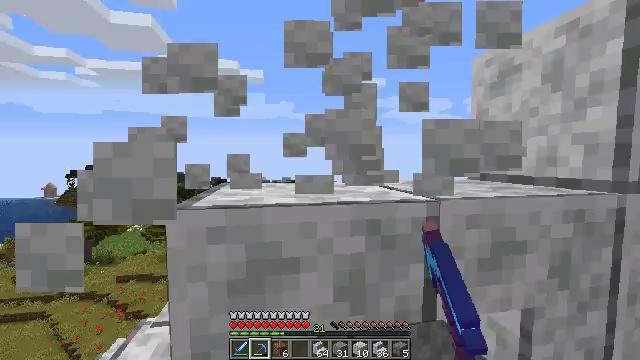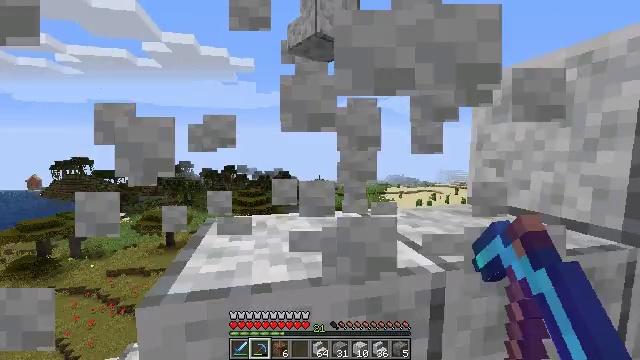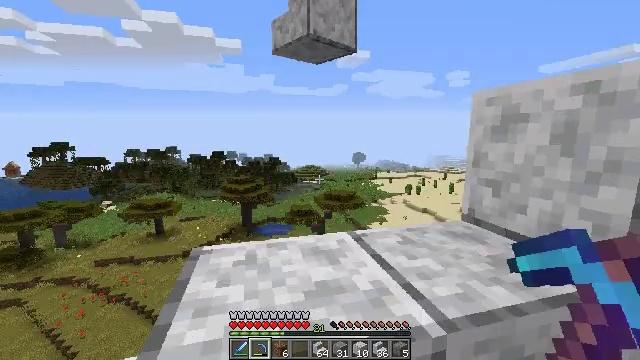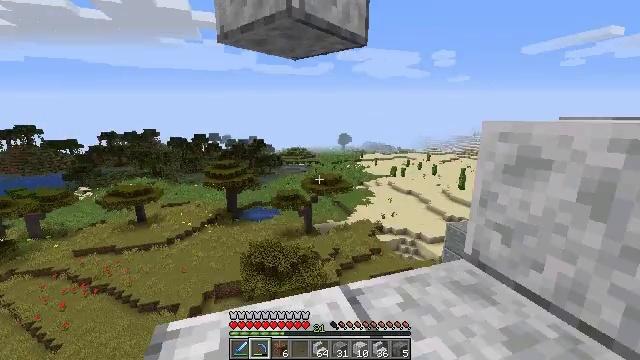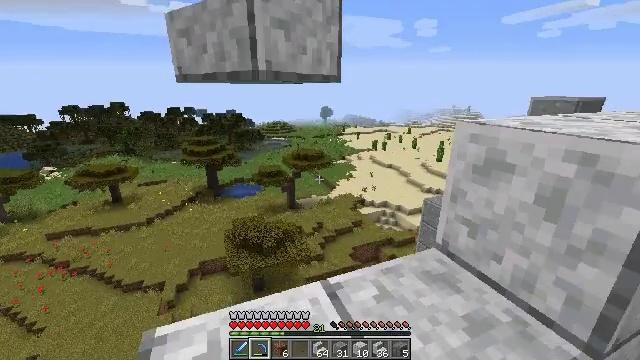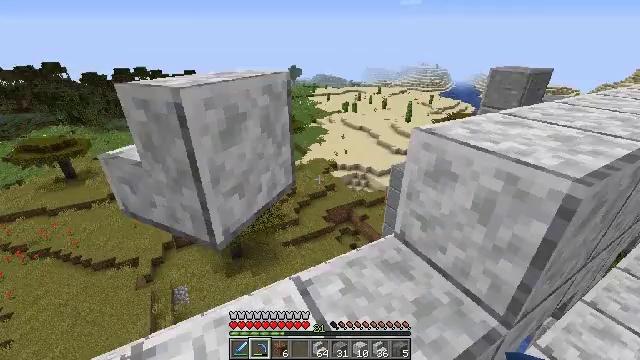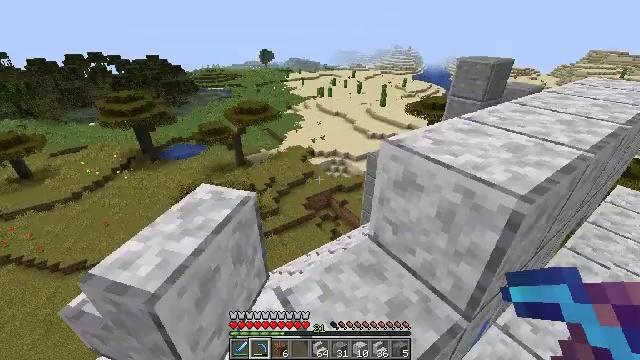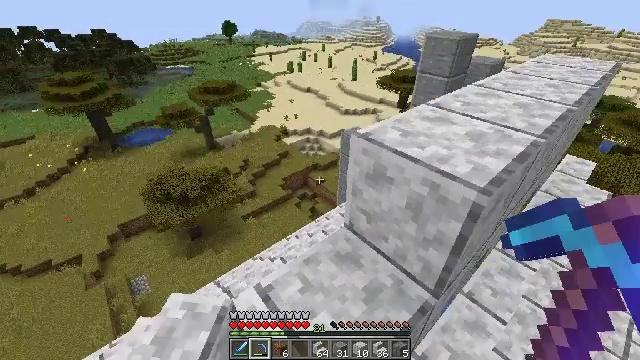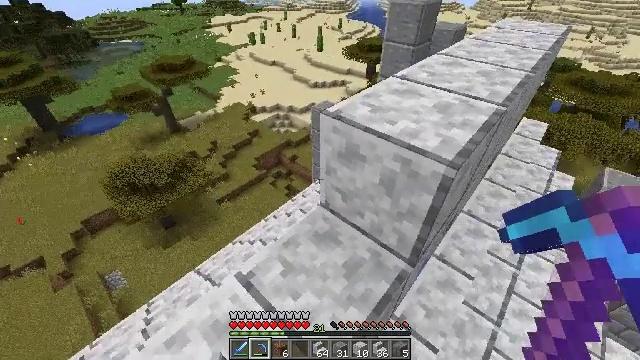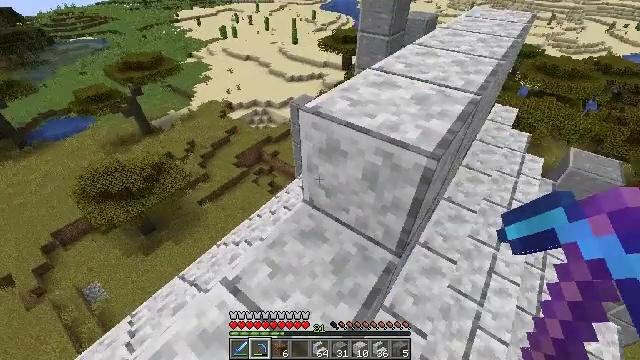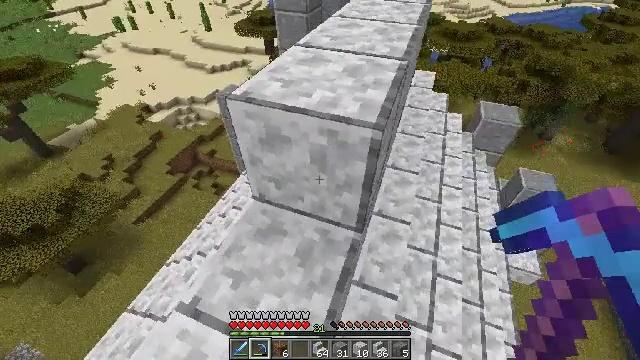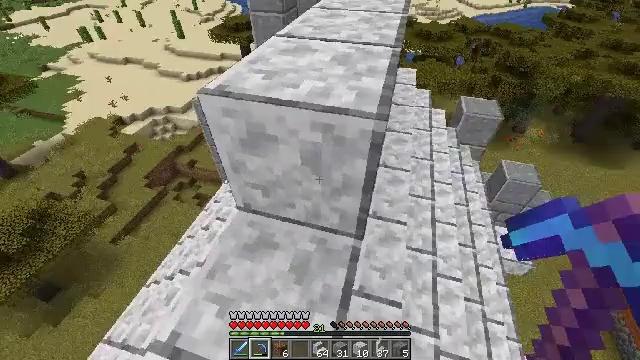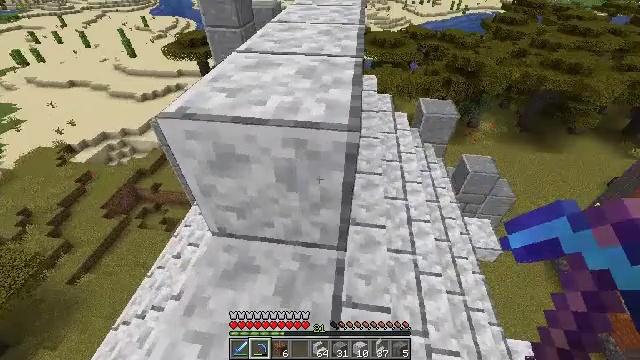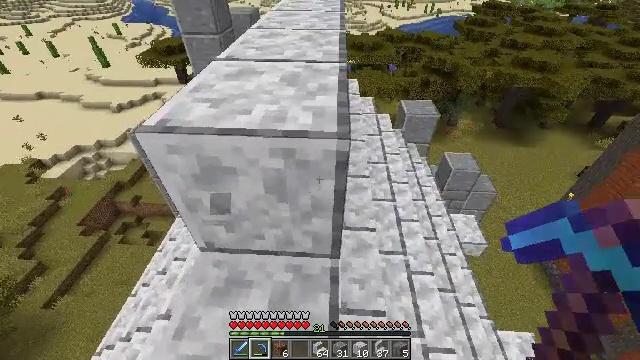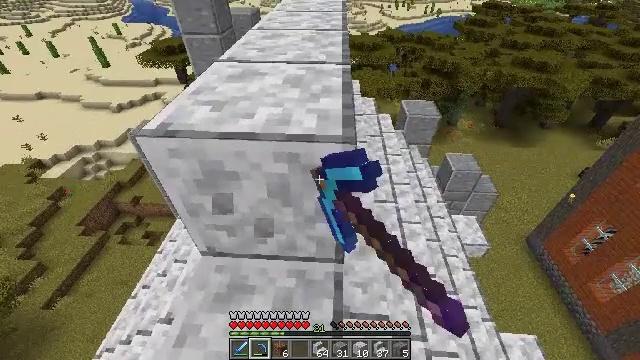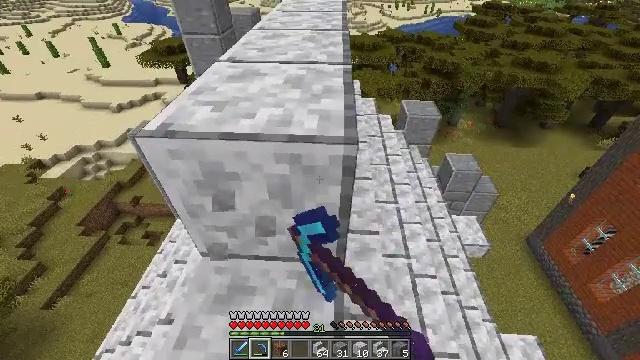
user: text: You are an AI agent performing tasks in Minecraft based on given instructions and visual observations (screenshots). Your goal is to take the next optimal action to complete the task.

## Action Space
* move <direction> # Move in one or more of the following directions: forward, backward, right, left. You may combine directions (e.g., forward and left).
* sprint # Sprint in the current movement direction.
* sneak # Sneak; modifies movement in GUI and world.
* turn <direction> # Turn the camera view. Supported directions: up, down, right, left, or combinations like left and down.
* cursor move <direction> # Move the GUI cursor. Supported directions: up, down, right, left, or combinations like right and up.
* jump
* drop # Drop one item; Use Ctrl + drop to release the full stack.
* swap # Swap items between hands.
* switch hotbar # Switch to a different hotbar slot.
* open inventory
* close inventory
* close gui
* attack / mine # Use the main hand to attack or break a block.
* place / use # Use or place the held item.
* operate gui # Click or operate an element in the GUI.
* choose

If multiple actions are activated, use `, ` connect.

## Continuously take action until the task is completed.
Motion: motion action
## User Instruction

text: Gather polished diorite from a structure.
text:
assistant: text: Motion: move forward, turn right and down
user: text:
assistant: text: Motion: move forward, turn right and down
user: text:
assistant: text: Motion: move forward, turn right and down, jump
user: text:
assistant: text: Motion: move forward, turn right and down, jump
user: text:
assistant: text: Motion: move forward, turn right and down, jump
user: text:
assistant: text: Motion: move forward, turn right and down, jump
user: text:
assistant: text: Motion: move forward, turn right and down
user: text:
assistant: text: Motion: move forward, turn right and down
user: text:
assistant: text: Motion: move forward, turn right and down
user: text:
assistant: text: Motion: turn right and down
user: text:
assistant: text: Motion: turn right
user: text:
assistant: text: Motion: turn right and up
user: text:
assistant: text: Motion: turn right, attack / mine
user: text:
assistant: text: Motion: attack / mine
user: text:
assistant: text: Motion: attack / mine
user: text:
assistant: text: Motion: attack / mine
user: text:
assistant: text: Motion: attack / mine
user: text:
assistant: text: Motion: attack / mine
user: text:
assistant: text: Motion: attack / mine
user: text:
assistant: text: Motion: move forward, attack / mine
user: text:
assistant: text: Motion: move forward, attack / mine
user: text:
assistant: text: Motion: move forward, attack / mine
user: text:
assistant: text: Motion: move forward, attack / mine
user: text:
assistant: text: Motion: move forward, attack / mine
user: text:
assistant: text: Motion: attack / mine
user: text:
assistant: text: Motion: attack / mine
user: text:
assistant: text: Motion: attack / mine
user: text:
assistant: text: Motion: attack / mine
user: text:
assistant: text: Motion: attack / mine
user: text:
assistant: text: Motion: attack / mine